Question: I'm currently trying to get a basic RESTful service up that pulls my JSON objects from MongoLab rather than the file-based implementation which I had working in my sandbox. Each of my JSON objects contain a child array (their predecessor IDs):
'''
{title: 'xxyy1', course_id: '10004', semester_hours: 3, detail: 'coursename1', predecessors: ['10001']},
{title: 'xxyy2', course_id: '10005', semester_hours: 3, detail: 'coursename2', predecessors: ['10001','10003','10004']},
{title: 'xxyy3', course_id: '10006', semester_hours: 3, detail: 'coursename3', predecessors: ['10001','10003','10004']},
{title: 'xxyy4', course_id: '10007', semester_hours: 3, detail: 'coursename4', predecessors: ['10004','10006']}
'''
This works perfectly fine when stringing this up into angularJS, by simply pulling the course.title, course.course_id, etc. into an ng-repeat. Even the predecessors easily is managed by constructing it as direct JSON.
'''
<span class="predecessors">{{course.predecessors | json}}</span>
'''
However, when trying to pull this same dataset from MongoLab using Restangular as my resource provider, I'm unable to see any data responded in the view... actually, I cannot see any data anywhere. Using Chrome's dev tools, all I see is the following:

Am I missing something here? My Mongo implementation is as follows:
'''
RestangularProvider.setRestangularFields({
id: 'course_id'
});
RestangularProvider.setListTypeIsArray(false);
RestangularProvider.setResponseExtractor(function(response, operation, what, url) {
var newResponse;
if (operation === "getList" && what === "availableCourses") {
console.log(response);
newResponse = response.data.title;
newResponse.course_id = response.data.course_id;
newResponse.semester_hours = response.data.semester_hours;
newResponse.detail = response.data.detail;
newResponse.predecessors = response.data.predecessors;
} else {
newResponse = response.data;
}
return newResponse;
});
'''
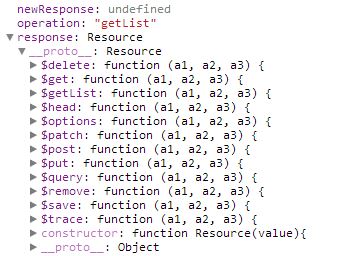
Answer: I'm the creator of Restangular.
So, when you're doing a getList, Restangular expects to get an Array as the response. In your case, when you're getting a list and the path is availableCourses, you're returning a string (the title) which has properties. So you're creating a "special" string with properties, it's not really common, nor compatible with Restangular.
If you want to get the list of all available courses, you need to return an array as the new response. So, what's the exact response from the server when you do the getList? If you giv eme that, I'll be able to help you easier on how to create this response extarctor.
Also take a look to this MongoLab example :), maybe It'll help you.
<URL>
Bests!